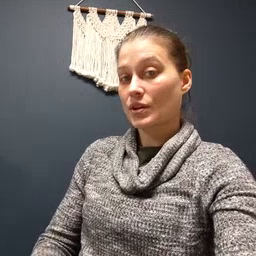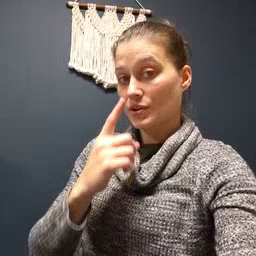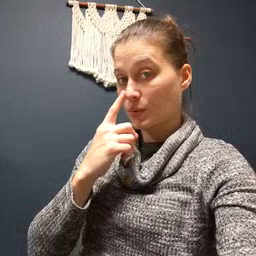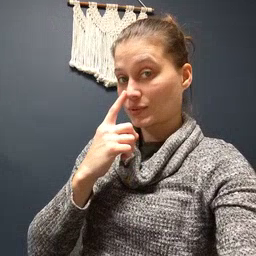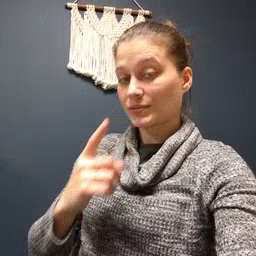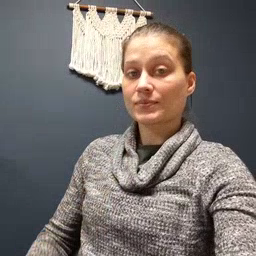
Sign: nose